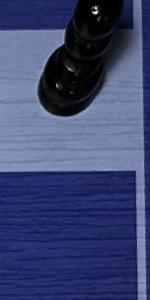
Label: Empty